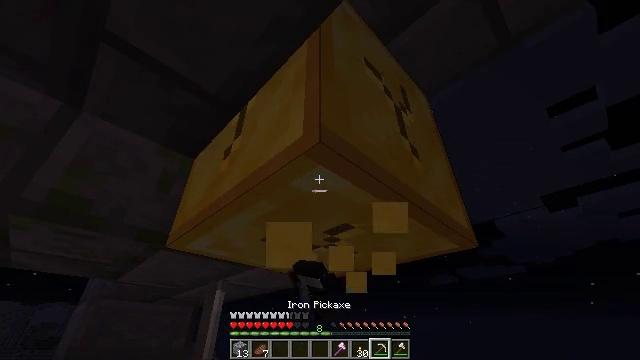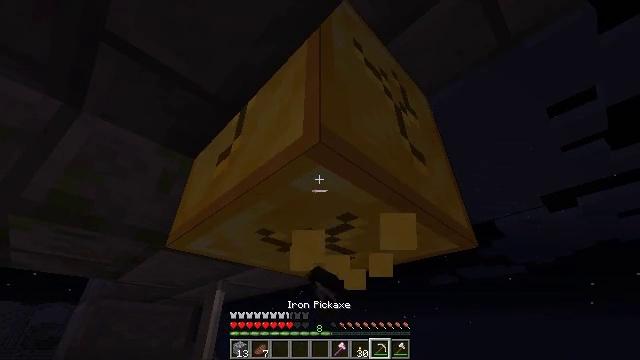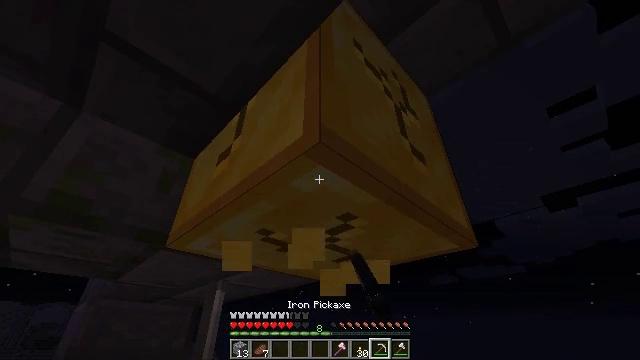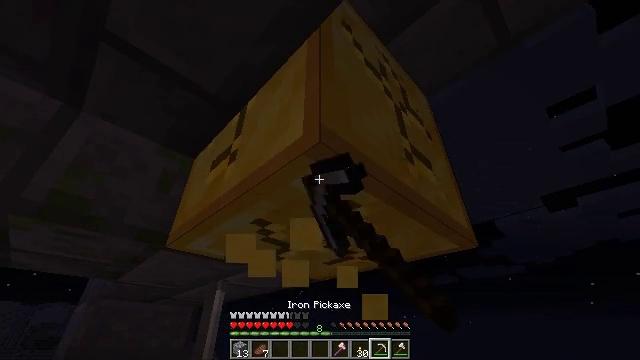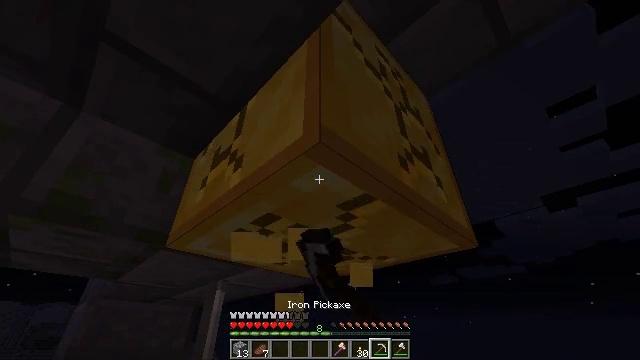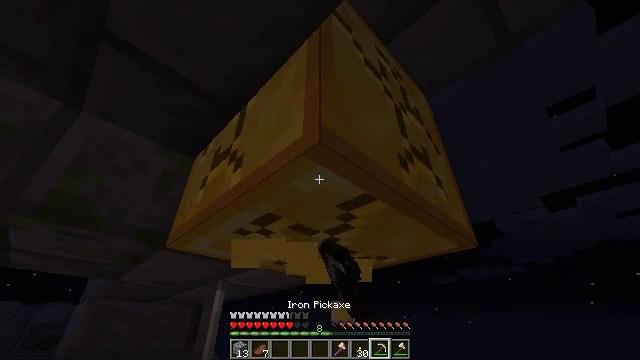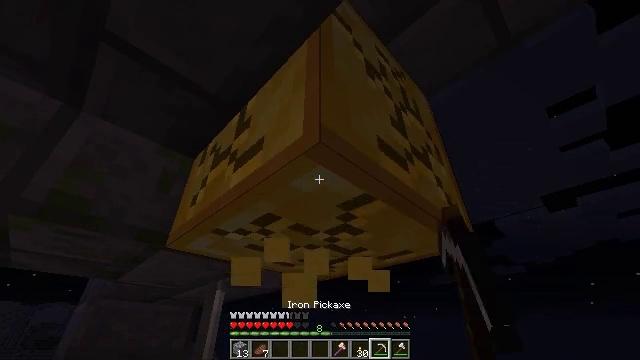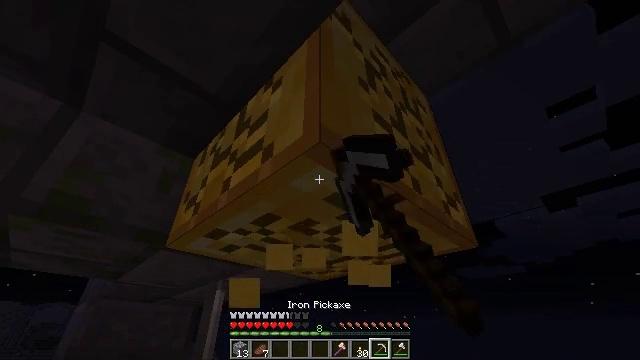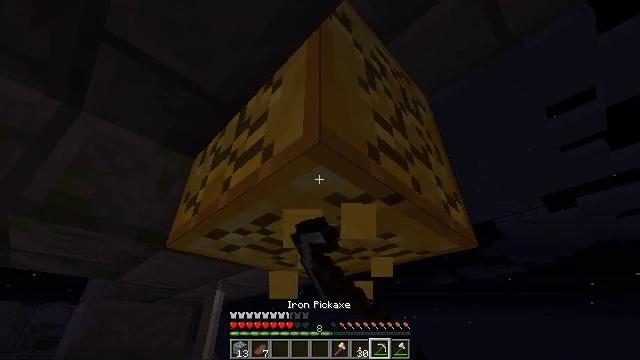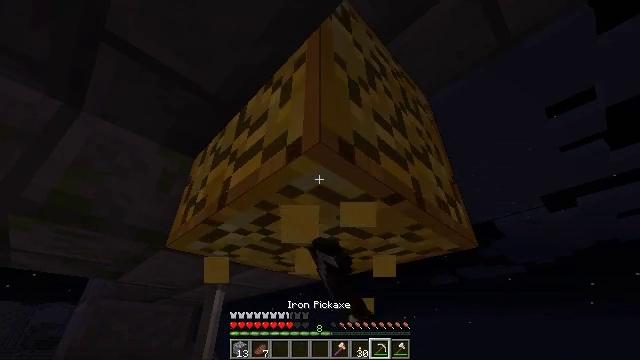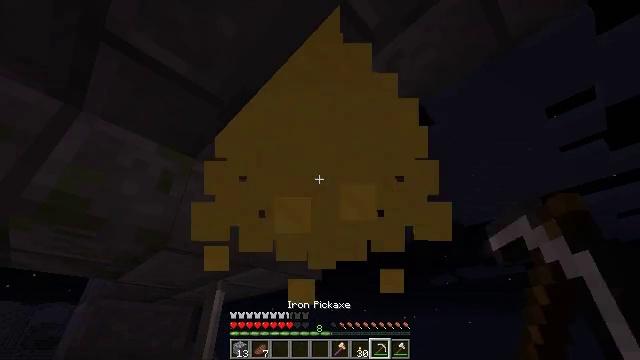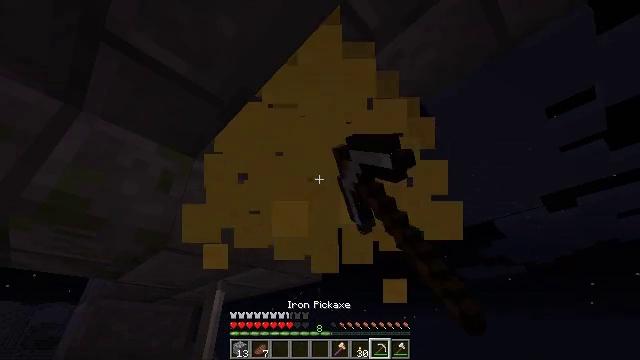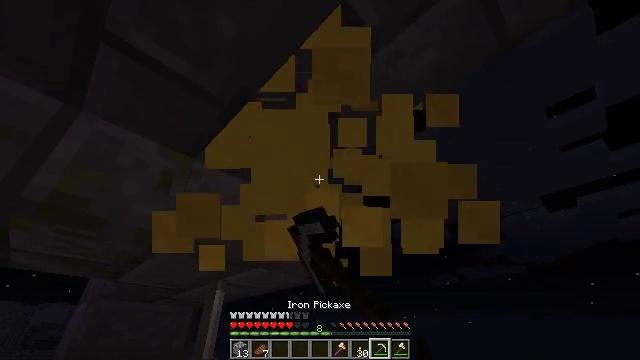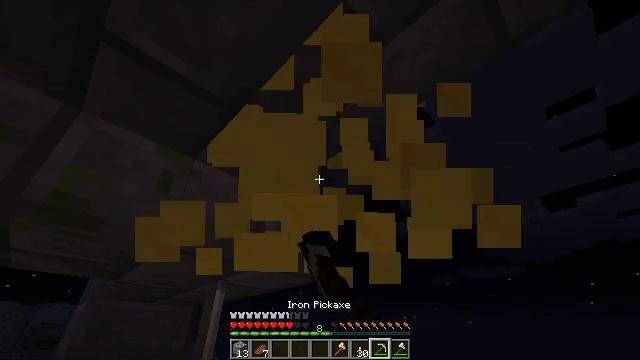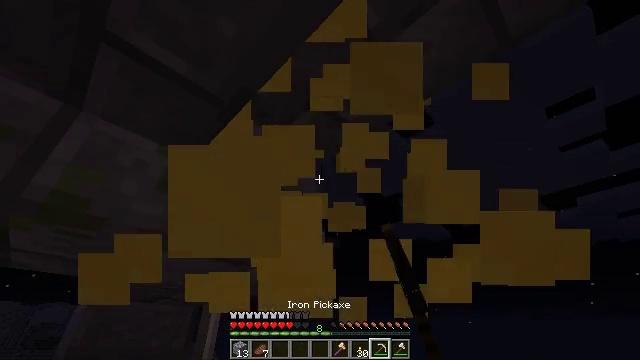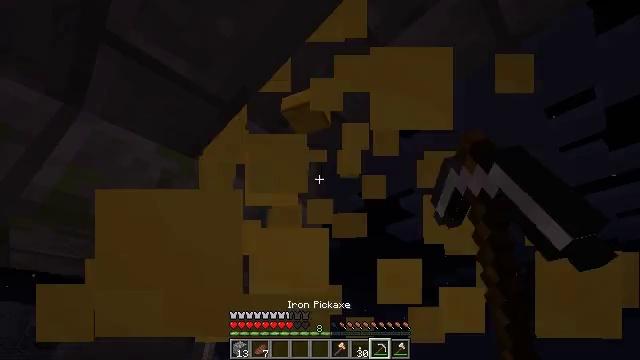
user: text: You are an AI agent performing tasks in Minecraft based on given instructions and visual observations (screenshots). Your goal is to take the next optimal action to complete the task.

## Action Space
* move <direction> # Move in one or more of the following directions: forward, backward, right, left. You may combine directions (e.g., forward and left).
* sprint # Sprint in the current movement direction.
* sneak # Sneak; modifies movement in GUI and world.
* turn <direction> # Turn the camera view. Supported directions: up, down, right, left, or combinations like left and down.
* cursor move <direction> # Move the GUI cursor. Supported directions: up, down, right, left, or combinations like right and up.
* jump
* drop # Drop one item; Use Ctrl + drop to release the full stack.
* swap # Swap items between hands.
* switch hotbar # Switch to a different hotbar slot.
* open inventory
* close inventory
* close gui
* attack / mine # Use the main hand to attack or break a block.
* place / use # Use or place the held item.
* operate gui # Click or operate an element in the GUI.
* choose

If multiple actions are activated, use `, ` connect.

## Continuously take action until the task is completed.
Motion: motion action
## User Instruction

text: Collect the gold block from a structure.
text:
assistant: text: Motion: attack / mine
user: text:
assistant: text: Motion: attack / mine
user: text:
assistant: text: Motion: attack / mine
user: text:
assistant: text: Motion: attack / mine
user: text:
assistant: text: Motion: attack / mine
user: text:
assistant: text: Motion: attack / mine
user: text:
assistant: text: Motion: attack / mine
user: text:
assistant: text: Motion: attack / mine
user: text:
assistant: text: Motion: attack / mine
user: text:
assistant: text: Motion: attack / mine
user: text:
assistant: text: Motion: attack / mine
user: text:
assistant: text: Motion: attack / mine
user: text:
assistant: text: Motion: attack / mine
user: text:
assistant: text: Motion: attack / mine
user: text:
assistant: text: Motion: attack / mine
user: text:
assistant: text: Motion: no_op